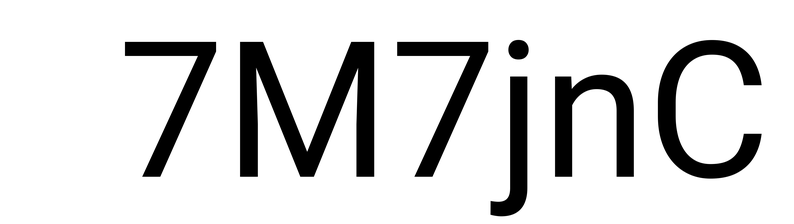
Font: Roboto_Regular